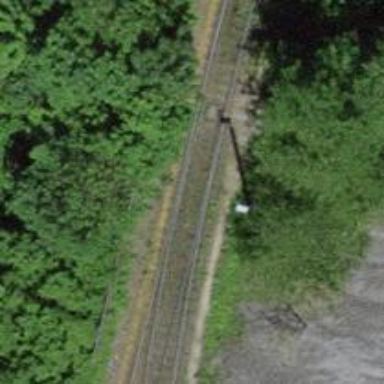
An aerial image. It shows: Railway switch.